Question: This recently became possible through the Keyboard Shortcuts customization window:

However, I've tried ever combination I can think of to try and express this value in my manifest.json. All combinations are resulting in an invalid manifest file. There doesn't seem to be an example for this combination on the website.
Something like this:
'''
"commands": {
"nextVideo": {
"suggested_key": { "default": "Ctrl+Shift+Right Arrow" },
"description": "Tells the player to play next video."
}
}
'''
Much obliged if anyone knows the proper string.
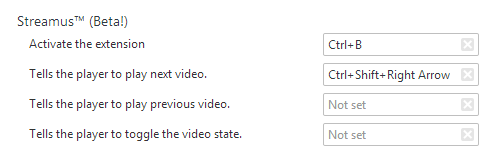
Answer: The <URL> says:
> Supported keys: A-Z, 0-9, Comma, Period, Home, End, PageUp, PageDown, Insert, Delete, Tab and the arrow keys (Up, Down, Left, Right).
The arrows are referred to simply as Up, Down, Left, Right. So the value you are looking for is:
'''
"Ctrl+Shift+Right"
'''